Question: I am working on a login form using code igniter. I can get the form to display alright but when I click to login I get the following error displayed:
'''
A PHP Error was encountered
Severity: Notice
Message: Undefined property: CI_DB_mysql_driver::$query
Filename: models/membership_model.php
Line Number: 8
'''
This is m membership_model.php file
'''
class Membership_model extends CI_Model{
function validate(){
$this->db->where('username', $this->input->post('username'));
$this->db->where('password', md5($this->input->post('password')));
$this->$query = $this->db->query->get('members');
if($query->num_rows != 0){
return true;
}
}
}
'''
This is my login.php file which is my main controller.
'''
class Login extends CI_CONTROLLER{
function index()
{
$data['main_content'] = 'login_form';
$this->load->view('includes/template', $data);
}
function validate_credentials()
{
//load model to query db
$this->load->model('membership_model');
$query = $this->membership_model->validate();
if($query){ //if credentials validated
$data = array(
'username' => $this->input->post('username'),
'is_logged_in' => true
);
$this ->session->set_userdata($data);
redirect('site/members_area');
}
else{ //if not validated load login form again.
$this->index();
}
}
'''
This is a screen shot of the error message I am getting

Any ideas what could be going wrong? I haven't a clue! I've looked on the internet but nothing seems to help me. Has anyone encountered this problem. I've been following this tutorial video but it is using an older version of code igniter so I've been making changes as I go.
<URL>
<URL>
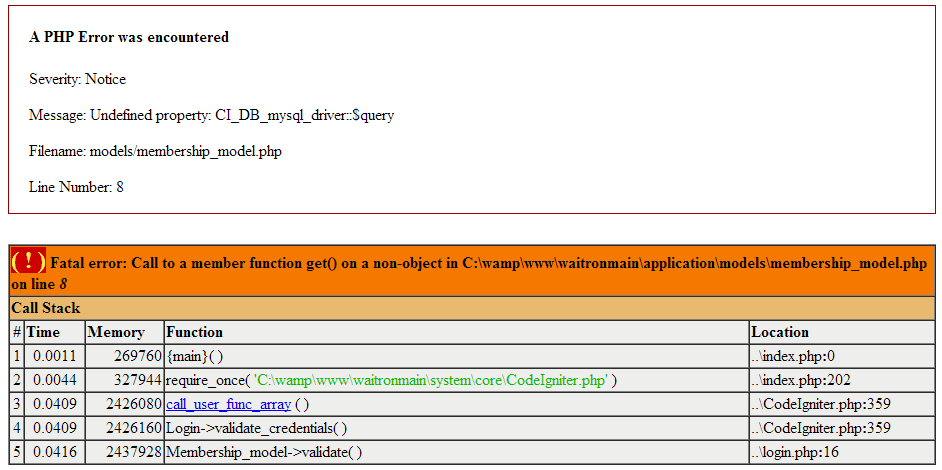
Answer: '''
function validate(){
$this->db->where('username', $this->input->post('username'));
$this->db->where('password', md5($this->input->post('password')));
$this->$query = $this->db->query->get('members');
if($query->num_rows != 0){
return true;
}
}
'''
should be:
'''
function validate()
{
$array = array(
'username' => $this->input->post('username'),
'password' => md5($this->input->post('password')));
$query = $this->db->get_where('members', $array);
if ($query->num_rows() > 0)
{
return true;
}
}
'''
Note: 'get_where()' may be called 'getwhere()' if you are using an older version of CI
Btw you shouldn't be using MD5 for hashing your passwords. You should be using BCrypt as MD5 is insecure.